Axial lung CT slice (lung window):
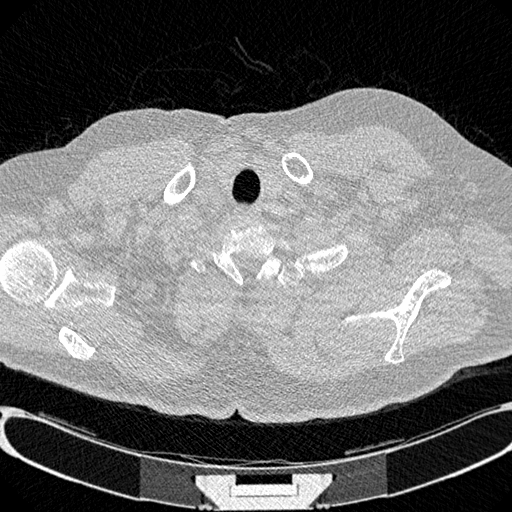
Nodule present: no